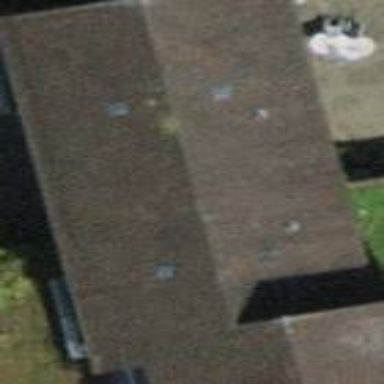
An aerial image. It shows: Building with pitched roof.